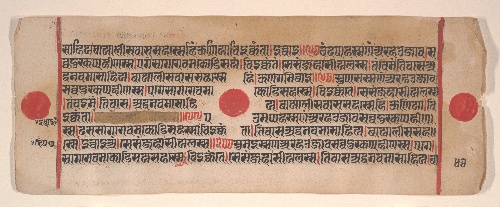
Artist: Bhadrabahu
Artist bio: Indian, died ca. 356 BCE
Date: 15th century
Object type: Folio
Classification: Paintings
Medium: Ink, opaque watercolor, and gold on paper
Culture: India (Gujarat)
Dimensions: (Average size .1–.71): 4 1/2 x 11 3/8 in. (11.4 x 28.9 cm)
Department: Asian Art
Credit line: Bequest of Cora Timken Burnett, 1956
Accession year: 1957
Repository: Metropolitan Museum of Art, New York, NY